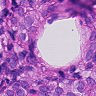
Metastatic tissue present: yes